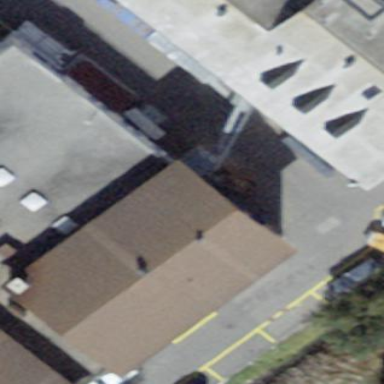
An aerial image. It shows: Industrial building.